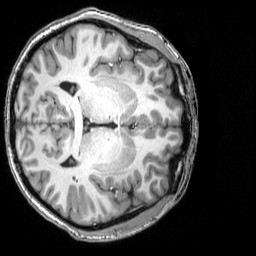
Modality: T1w
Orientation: axial
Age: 19
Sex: male
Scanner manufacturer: siemens
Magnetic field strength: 3 T
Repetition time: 2.5 s
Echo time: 0.00343 s